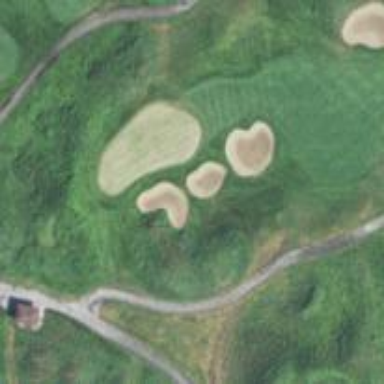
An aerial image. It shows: Area of rough grass used for golf.